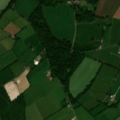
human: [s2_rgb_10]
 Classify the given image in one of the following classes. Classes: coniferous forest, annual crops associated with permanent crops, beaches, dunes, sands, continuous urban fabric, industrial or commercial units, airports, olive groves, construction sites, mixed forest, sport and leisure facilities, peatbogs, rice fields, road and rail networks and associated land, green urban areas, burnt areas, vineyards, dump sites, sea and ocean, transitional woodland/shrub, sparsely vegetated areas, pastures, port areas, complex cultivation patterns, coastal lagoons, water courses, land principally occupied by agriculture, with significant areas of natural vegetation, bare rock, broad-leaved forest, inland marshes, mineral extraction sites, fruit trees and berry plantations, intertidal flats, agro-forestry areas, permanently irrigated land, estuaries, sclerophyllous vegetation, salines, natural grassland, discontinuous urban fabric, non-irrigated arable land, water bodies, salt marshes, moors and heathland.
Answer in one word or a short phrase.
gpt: non-irrigated arable land, pastures, coniferous forest